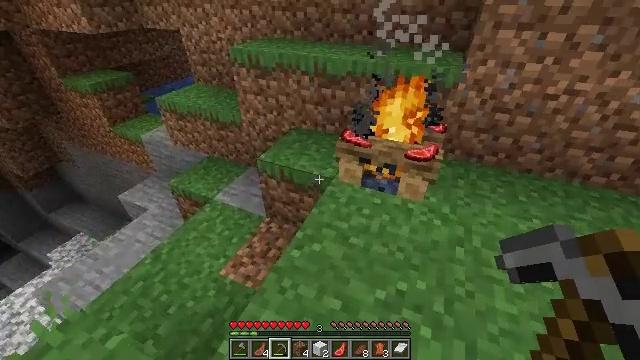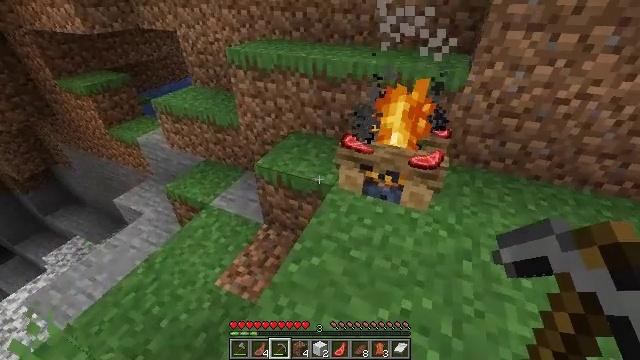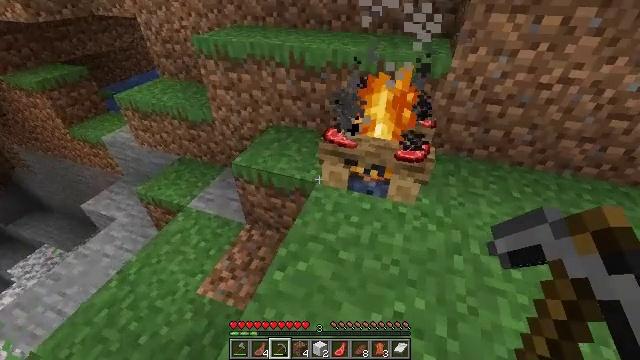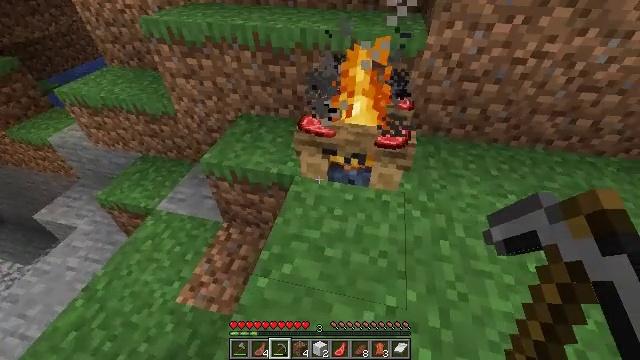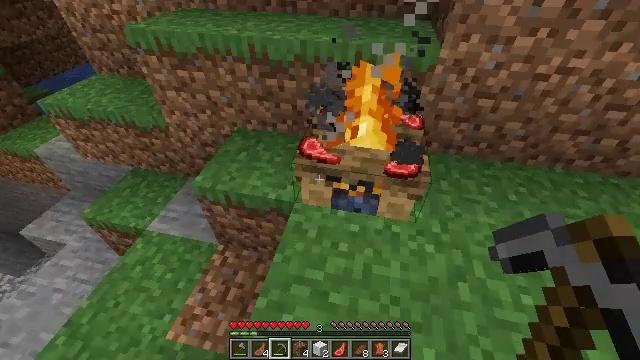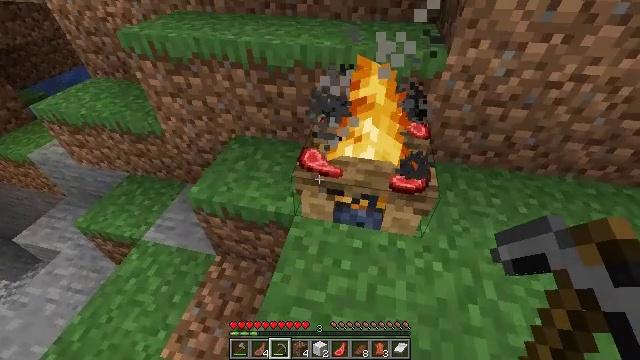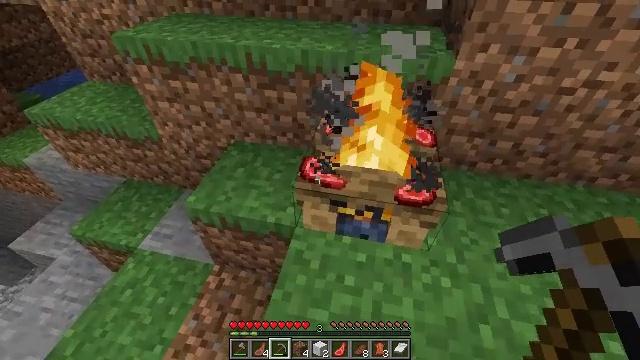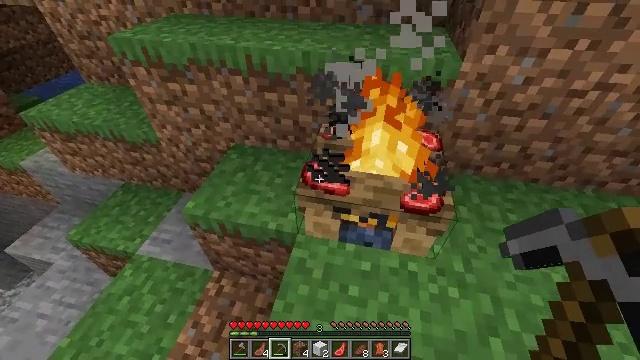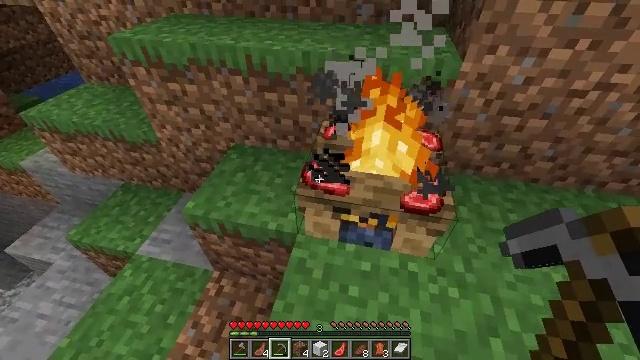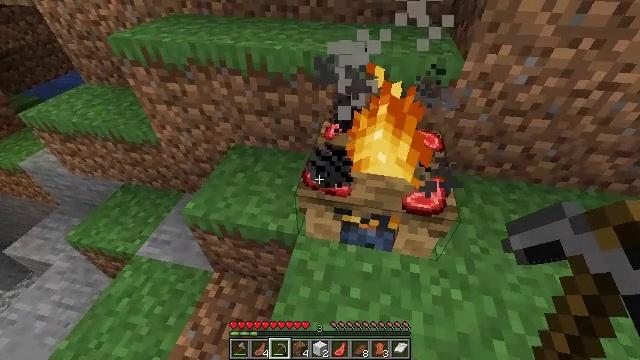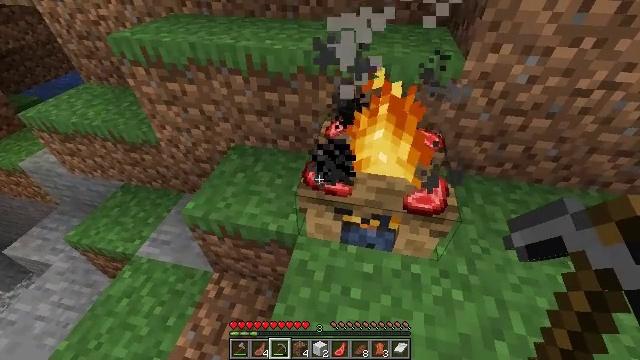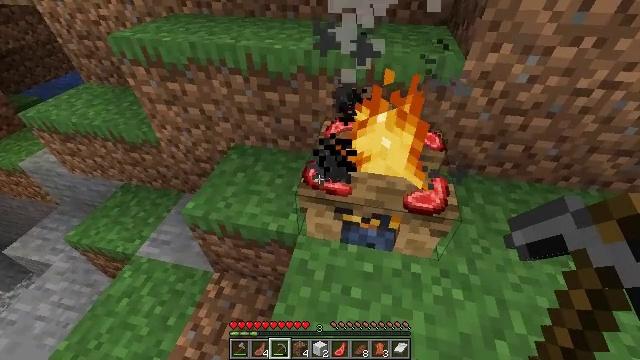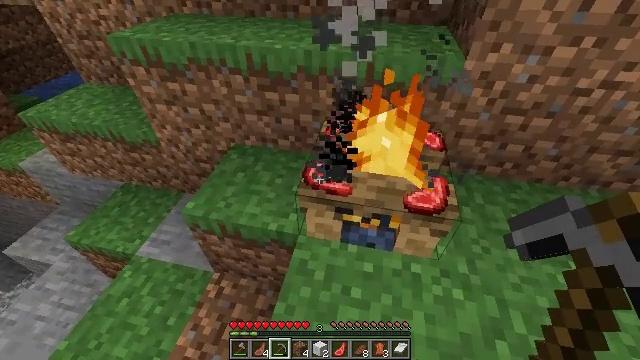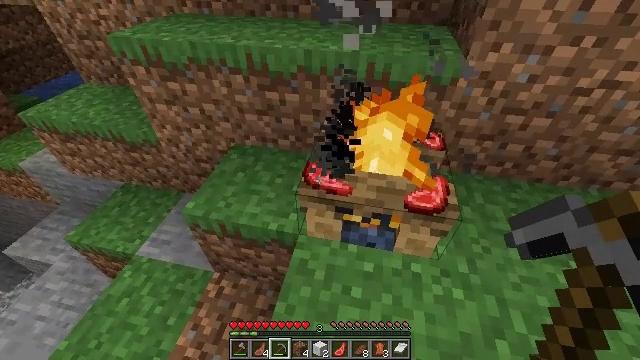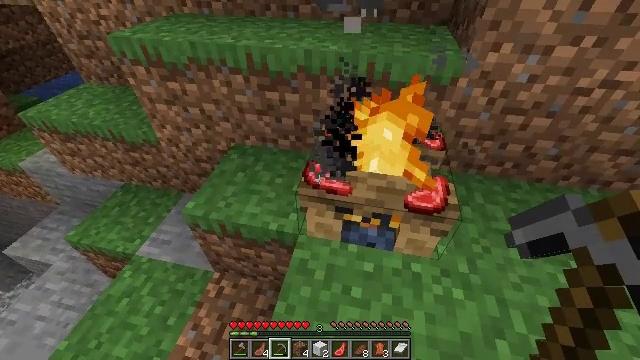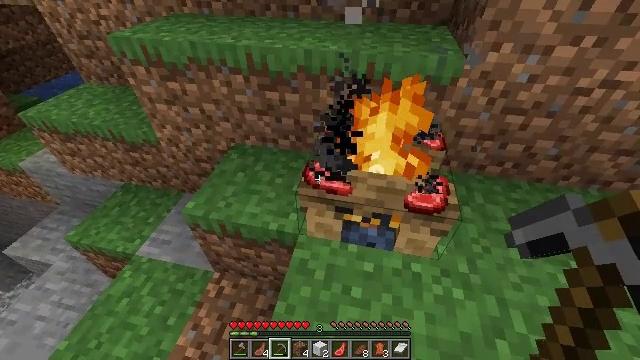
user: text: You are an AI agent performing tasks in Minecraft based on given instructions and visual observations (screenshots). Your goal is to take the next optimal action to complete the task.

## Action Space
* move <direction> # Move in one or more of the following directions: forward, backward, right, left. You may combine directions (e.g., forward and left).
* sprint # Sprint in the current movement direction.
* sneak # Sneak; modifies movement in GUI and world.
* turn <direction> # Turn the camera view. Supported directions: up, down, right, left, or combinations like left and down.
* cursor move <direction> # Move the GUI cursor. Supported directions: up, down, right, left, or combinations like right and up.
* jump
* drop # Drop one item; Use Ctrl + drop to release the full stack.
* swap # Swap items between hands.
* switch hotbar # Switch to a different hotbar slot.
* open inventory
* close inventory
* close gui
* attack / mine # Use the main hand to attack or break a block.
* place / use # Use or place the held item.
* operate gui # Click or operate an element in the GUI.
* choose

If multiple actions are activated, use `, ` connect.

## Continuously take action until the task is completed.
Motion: motion action
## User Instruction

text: Mine the campfire to collect it.
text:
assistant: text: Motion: move forward
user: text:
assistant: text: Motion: move forward, turn right and down
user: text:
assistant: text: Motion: move forward, turn right and down
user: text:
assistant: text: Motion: move forward
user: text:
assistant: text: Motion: no_op
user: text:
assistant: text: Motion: no_op
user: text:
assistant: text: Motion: no_op
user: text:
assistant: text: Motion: no_op
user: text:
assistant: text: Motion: no_op
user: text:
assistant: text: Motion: no_op
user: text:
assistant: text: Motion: no_op
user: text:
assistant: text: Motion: no_op
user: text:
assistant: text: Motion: no_op
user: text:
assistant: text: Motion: no_op
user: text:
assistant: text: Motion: no_op
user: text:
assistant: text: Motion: no_op
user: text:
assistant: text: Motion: no_op
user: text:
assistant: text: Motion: no_op
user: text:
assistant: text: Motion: turn right
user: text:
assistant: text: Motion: turn right
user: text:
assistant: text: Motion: no_op
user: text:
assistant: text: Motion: no_op
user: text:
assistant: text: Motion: no_op
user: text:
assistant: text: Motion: no_op
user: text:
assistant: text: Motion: no_op
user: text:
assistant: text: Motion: no_op
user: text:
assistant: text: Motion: no_op
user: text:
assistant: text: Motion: no_op
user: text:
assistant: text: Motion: no_op
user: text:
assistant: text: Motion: no_op